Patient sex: M
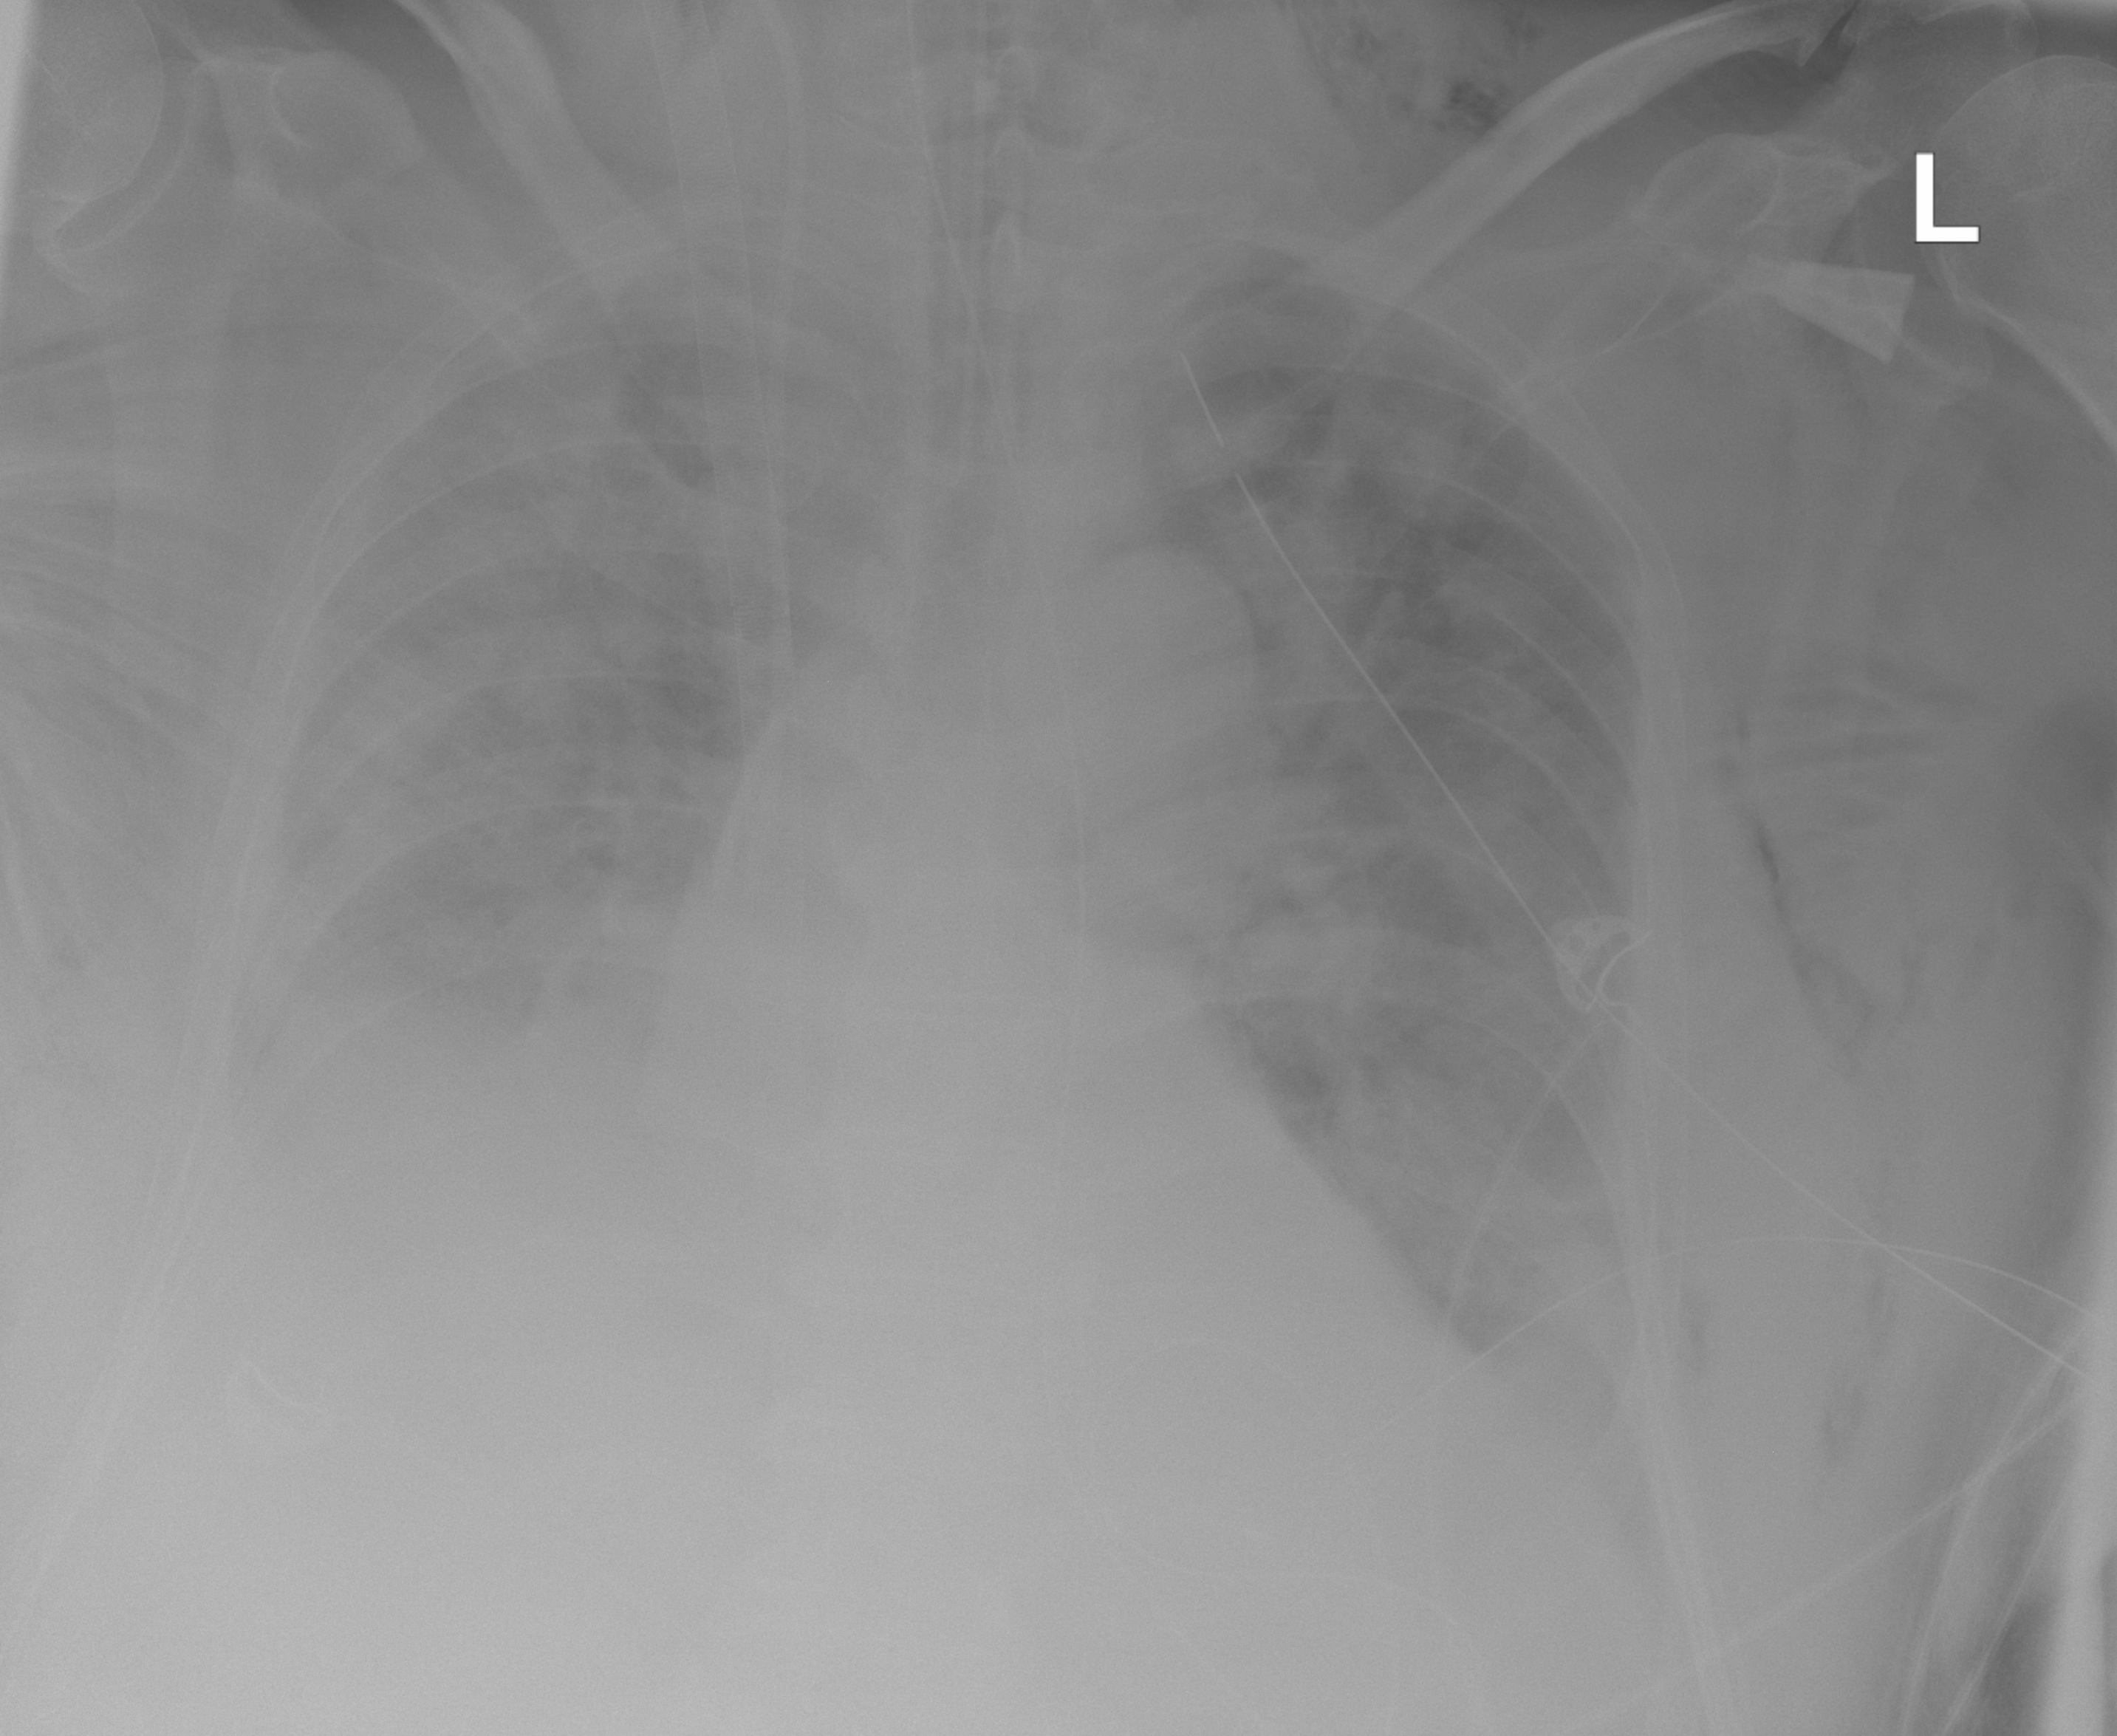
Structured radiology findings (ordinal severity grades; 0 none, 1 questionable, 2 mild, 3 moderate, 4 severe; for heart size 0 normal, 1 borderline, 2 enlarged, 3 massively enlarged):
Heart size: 2
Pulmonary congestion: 0
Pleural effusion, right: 3
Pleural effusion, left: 2
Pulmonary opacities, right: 3
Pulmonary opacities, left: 3
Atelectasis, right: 2
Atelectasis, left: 2